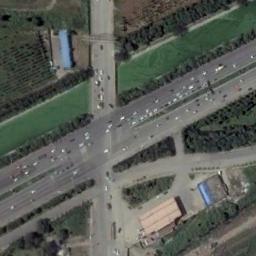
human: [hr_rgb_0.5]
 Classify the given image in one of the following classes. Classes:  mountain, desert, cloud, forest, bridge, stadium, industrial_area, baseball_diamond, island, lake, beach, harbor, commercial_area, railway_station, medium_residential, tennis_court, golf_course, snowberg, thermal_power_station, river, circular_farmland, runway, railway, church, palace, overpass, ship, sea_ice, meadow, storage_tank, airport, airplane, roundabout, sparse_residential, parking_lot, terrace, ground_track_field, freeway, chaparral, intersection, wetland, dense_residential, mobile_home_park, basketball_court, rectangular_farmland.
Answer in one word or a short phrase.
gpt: intersection